Question:
i tried some codes but, no works anything.
would like make this with css, thanks =)
this code i tried, but doesn't work.
'''
#left{
float:left;
width:65%;
overflow:hidden;
}
#right{
overflow:hidden;
}
<div id="wrapper">
<div id="left">Left side div</div>
<div id="right">Right side div</div>
</div>
'''
i don{t know why this doesnt work.
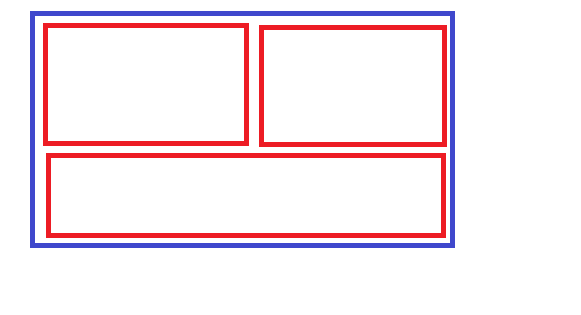
Answer: A simple solution with no floats:
'''
#main {
width: 200px; /* adjust as needed */
font-size: 0;
}
div div {
display: inline-block;
height: 60px; /* adjust as needed */
width: 100%;
box-shadow: inset 0 0 4px #000; /* cosmetics only */
background: #eee; /* cosmetics only */
}
div.h {
width: 50%;
}
'''
'''
<div id="main">
<div class="h"></div>
<div class="h"></div>
<div></div>
</div>
'''
Note: using 'font-size: 0' for the container div to avoid the actual whitespace in the markup - can be avoided by removing spaces between elements, of course: '<div>content here...</div><div>other one...</div>'